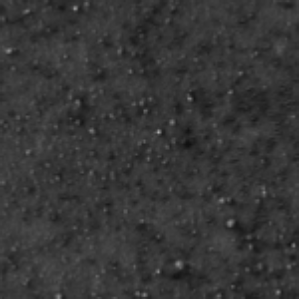
Label: frost